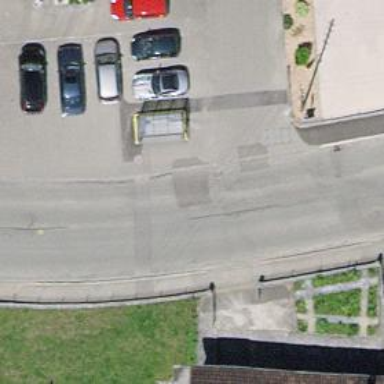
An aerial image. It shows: Public transport stop position.